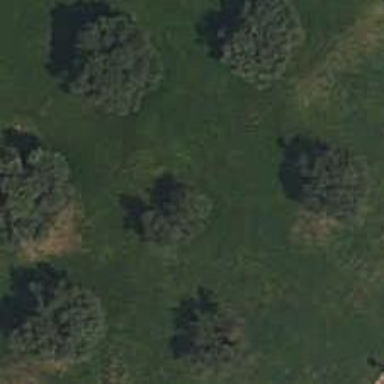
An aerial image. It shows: Broadleaved evergreen tree in its natural setting.